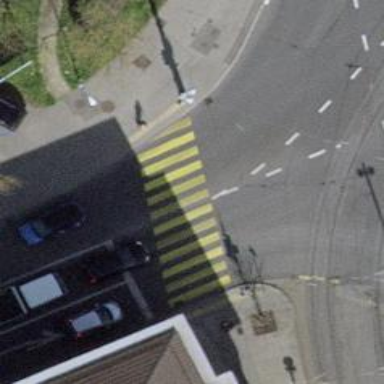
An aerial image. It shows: Crossing with traffic signals.